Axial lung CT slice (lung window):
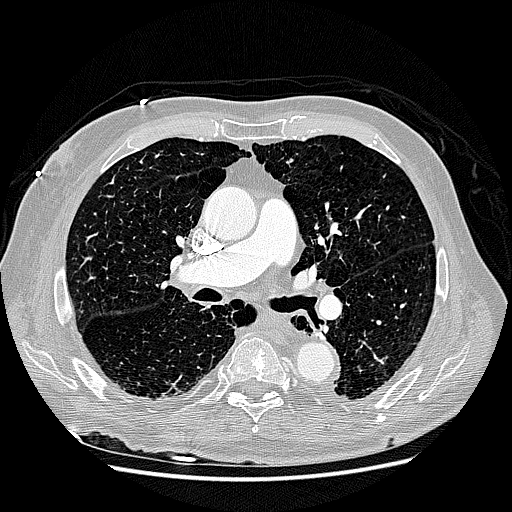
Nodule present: no